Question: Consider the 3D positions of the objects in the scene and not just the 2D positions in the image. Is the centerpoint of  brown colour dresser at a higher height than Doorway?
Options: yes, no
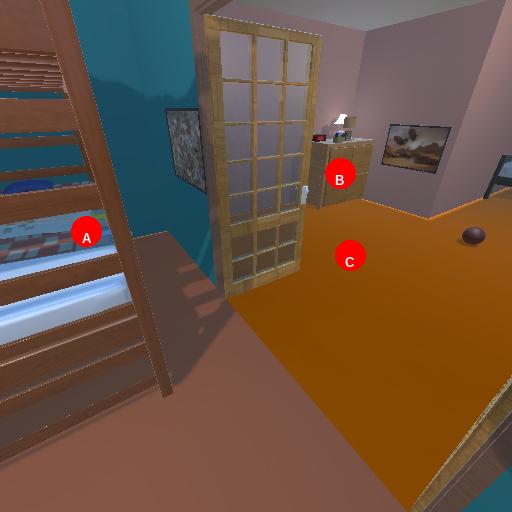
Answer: yes